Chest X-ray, PA view. Patient: 41 years old, sex M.
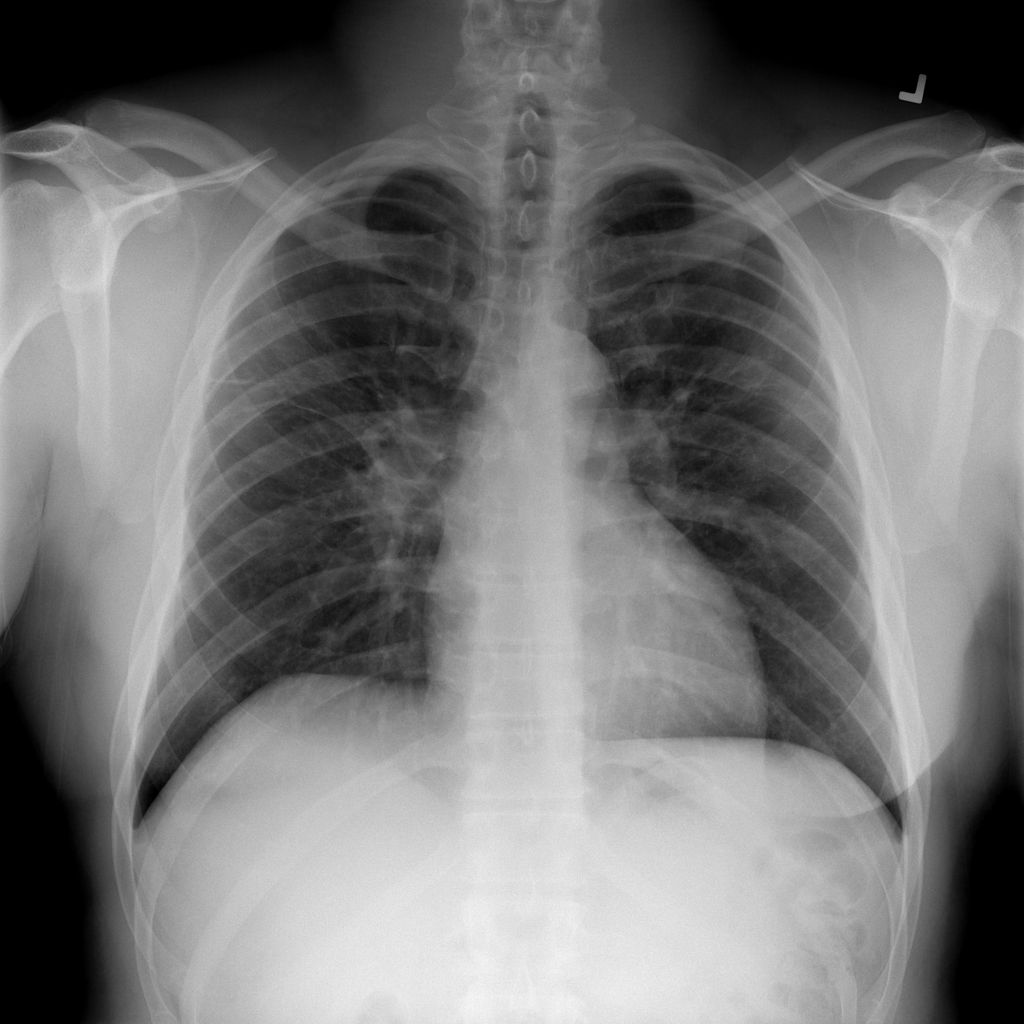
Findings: No Finding